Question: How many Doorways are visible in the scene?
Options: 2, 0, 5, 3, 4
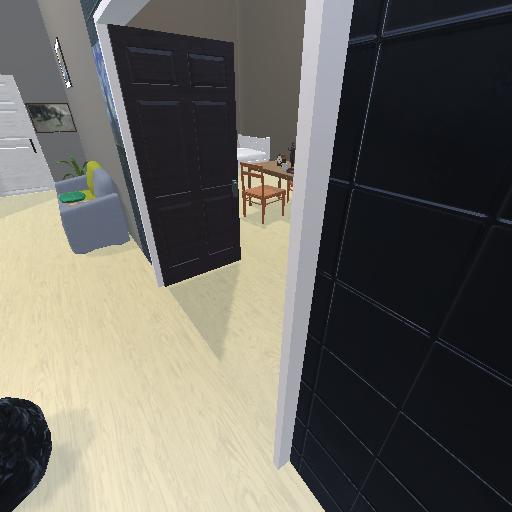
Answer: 2